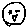
Label: bird